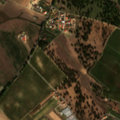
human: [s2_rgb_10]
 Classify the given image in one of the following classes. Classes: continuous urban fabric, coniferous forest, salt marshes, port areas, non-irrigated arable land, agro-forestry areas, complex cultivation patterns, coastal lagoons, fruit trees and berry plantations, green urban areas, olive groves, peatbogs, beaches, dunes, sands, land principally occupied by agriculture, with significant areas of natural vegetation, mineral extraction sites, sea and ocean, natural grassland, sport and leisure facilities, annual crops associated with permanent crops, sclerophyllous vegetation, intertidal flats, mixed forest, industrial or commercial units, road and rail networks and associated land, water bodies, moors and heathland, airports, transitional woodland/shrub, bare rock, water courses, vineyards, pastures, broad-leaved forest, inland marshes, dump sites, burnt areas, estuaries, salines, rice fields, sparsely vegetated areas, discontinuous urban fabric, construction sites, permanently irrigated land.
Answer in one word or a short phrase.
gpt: discontinuous urban fabric, permanently irrigated land, vineyards, complex cultivation patterns, agro-forestry areas